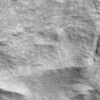
Label: not_dusty